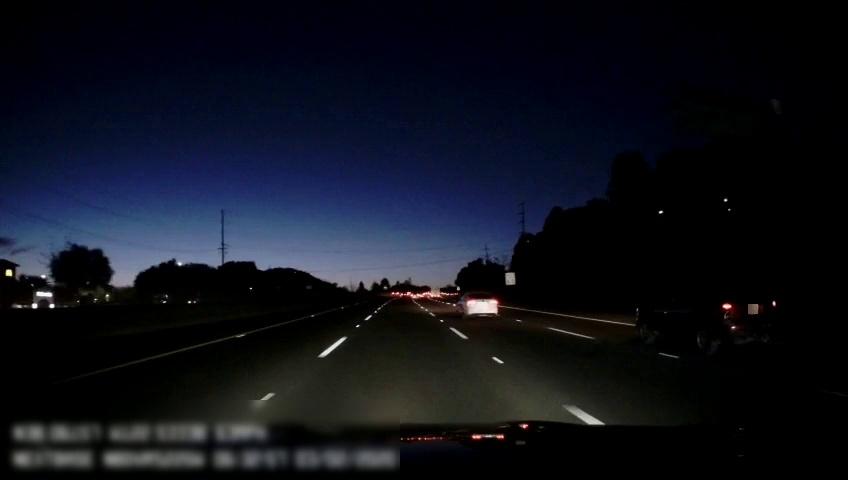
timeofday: Night
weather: Other
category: Drivable Space
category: Vehicles | Car
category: Vehicles | SUV
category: Vehicles | Car
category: Vehicles | Other LV
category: Lanes | Alternate Lane
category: Lanes | Current Lane
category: Lanes | Current Lane
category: Lanes | Alternate Lane
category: Lanes | Alternate Lane
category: Traffic | Signs